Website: ulta-beauty
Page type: billing-address
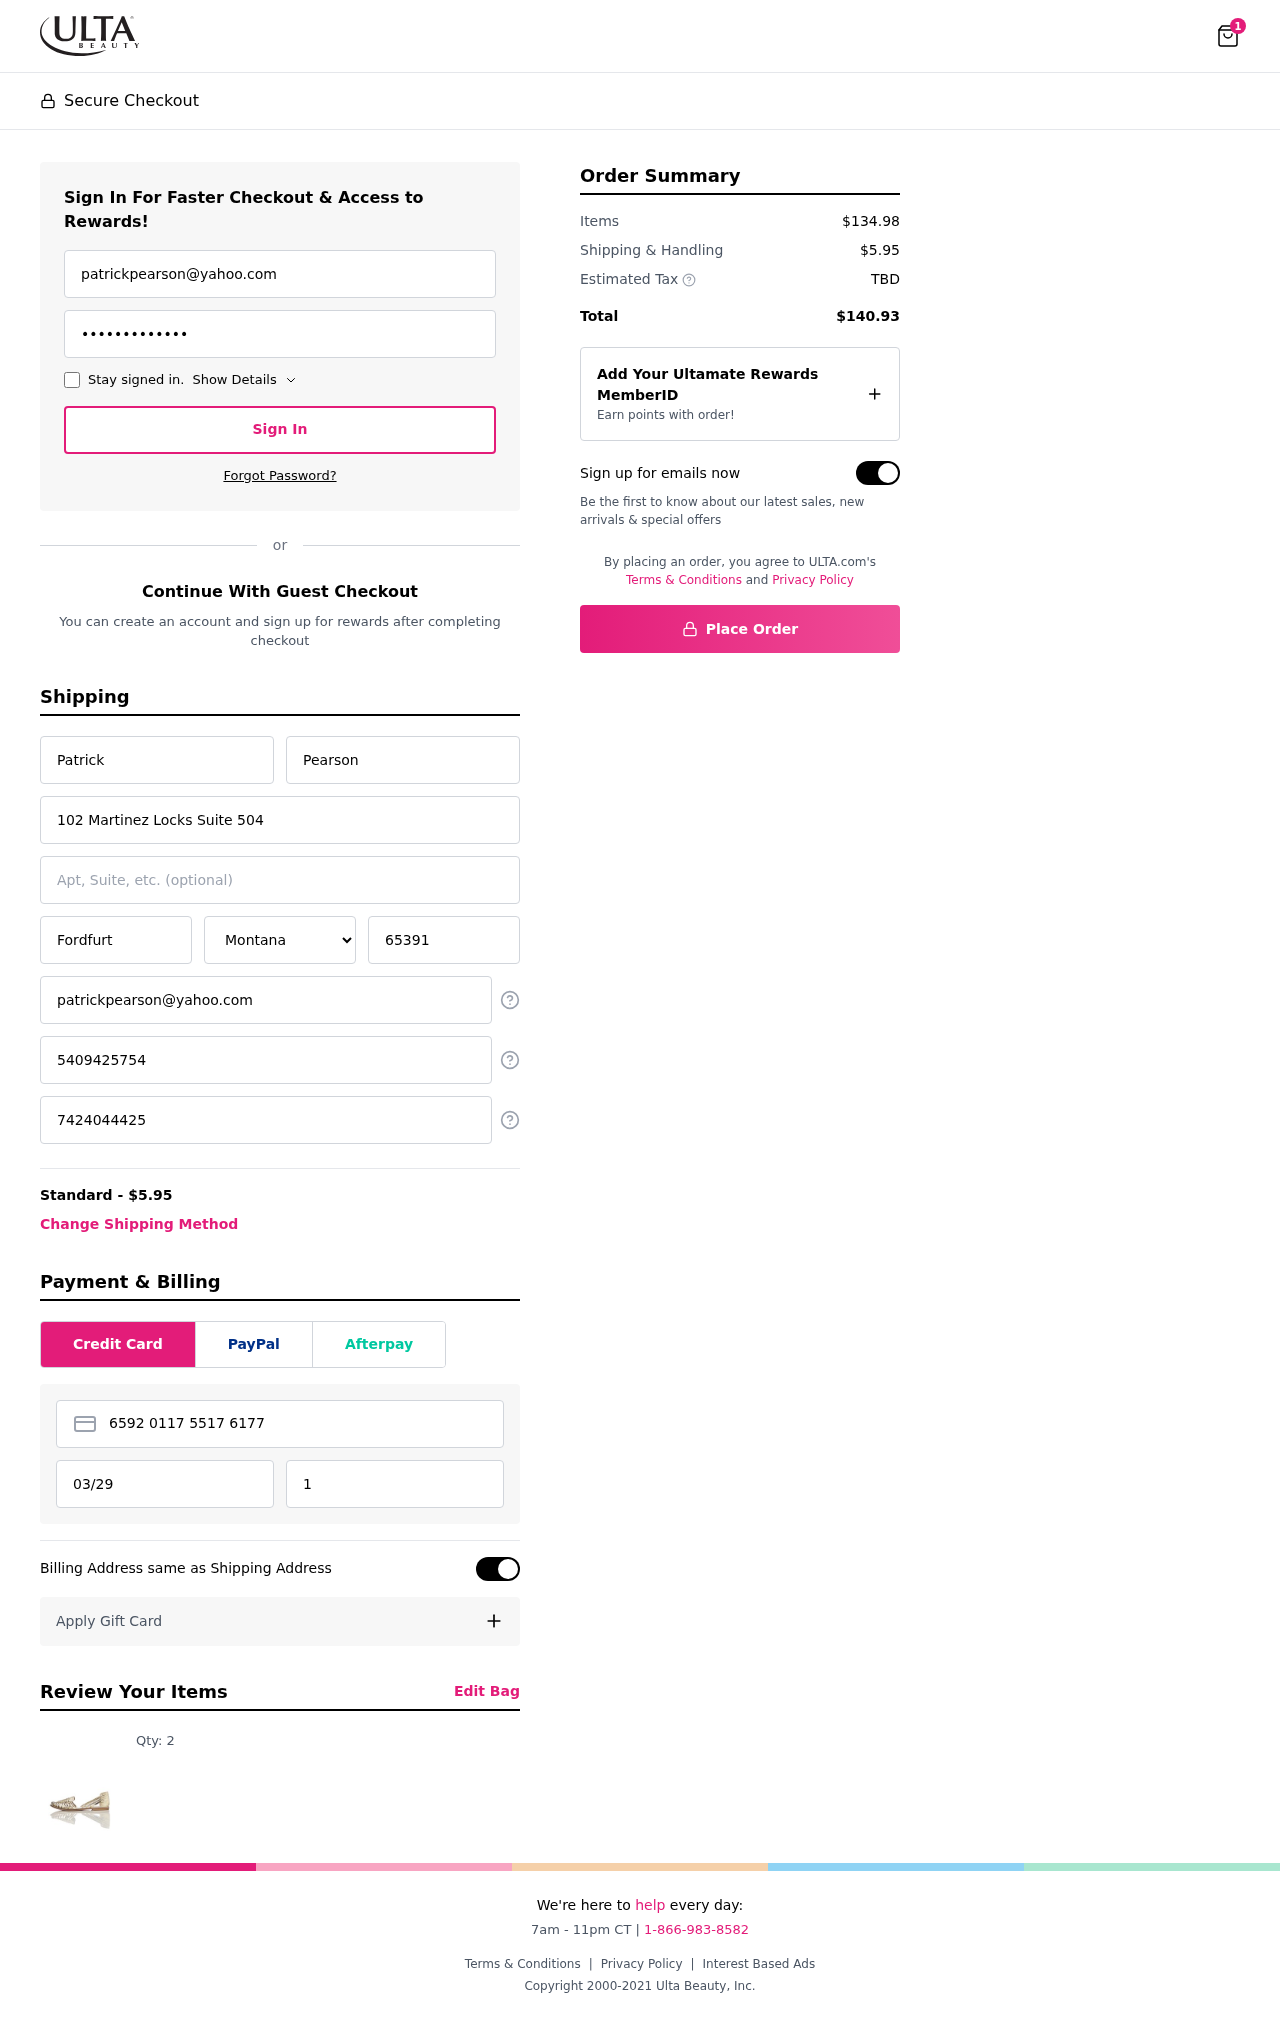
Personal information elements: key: PII_STATE
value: Montana
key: PII_EMAIL
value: patrickpearson@yahoo.com
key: PII_FIRSTNAME
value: Patrick
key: PII_LASTNAME
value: Pearson
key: PII_STREET
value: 102 Martinez Locks Suite 504
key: PII_CITY
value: Fordfurt
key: PII_POSTCODE
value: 65391
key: PII_PHONE
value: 5409425754
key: PII_ALT_PHONE
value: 7424044425
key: PII_CARD_NUMBER
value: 6592 0117 5517 6177
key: PII_CARD_EXPIRY
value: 03/29
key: PII_CARD_CVV
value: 171
Product elements: key: PRODUCT1_QUANTITY
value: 2
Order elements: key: ORDER_NUM_ITEMS
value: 1
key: ORDER_SHIPPING_COST
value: $5.95
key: ORDER_SUBTOTAL
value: $134.98
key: ORDER_TOTAL
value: $140.93